Interaction volume radius: 5 \u00c5
Interaction volume height: 10 \u00c5
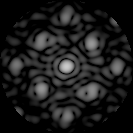
Disorder parameter: 0.3038